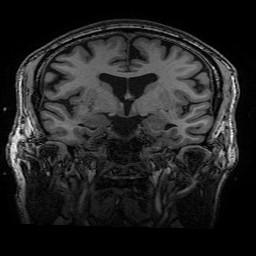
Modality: T1w
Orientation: sagittal
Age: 63
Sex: male
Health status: healthy
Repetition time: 2.53 s
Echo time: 0.0034 s